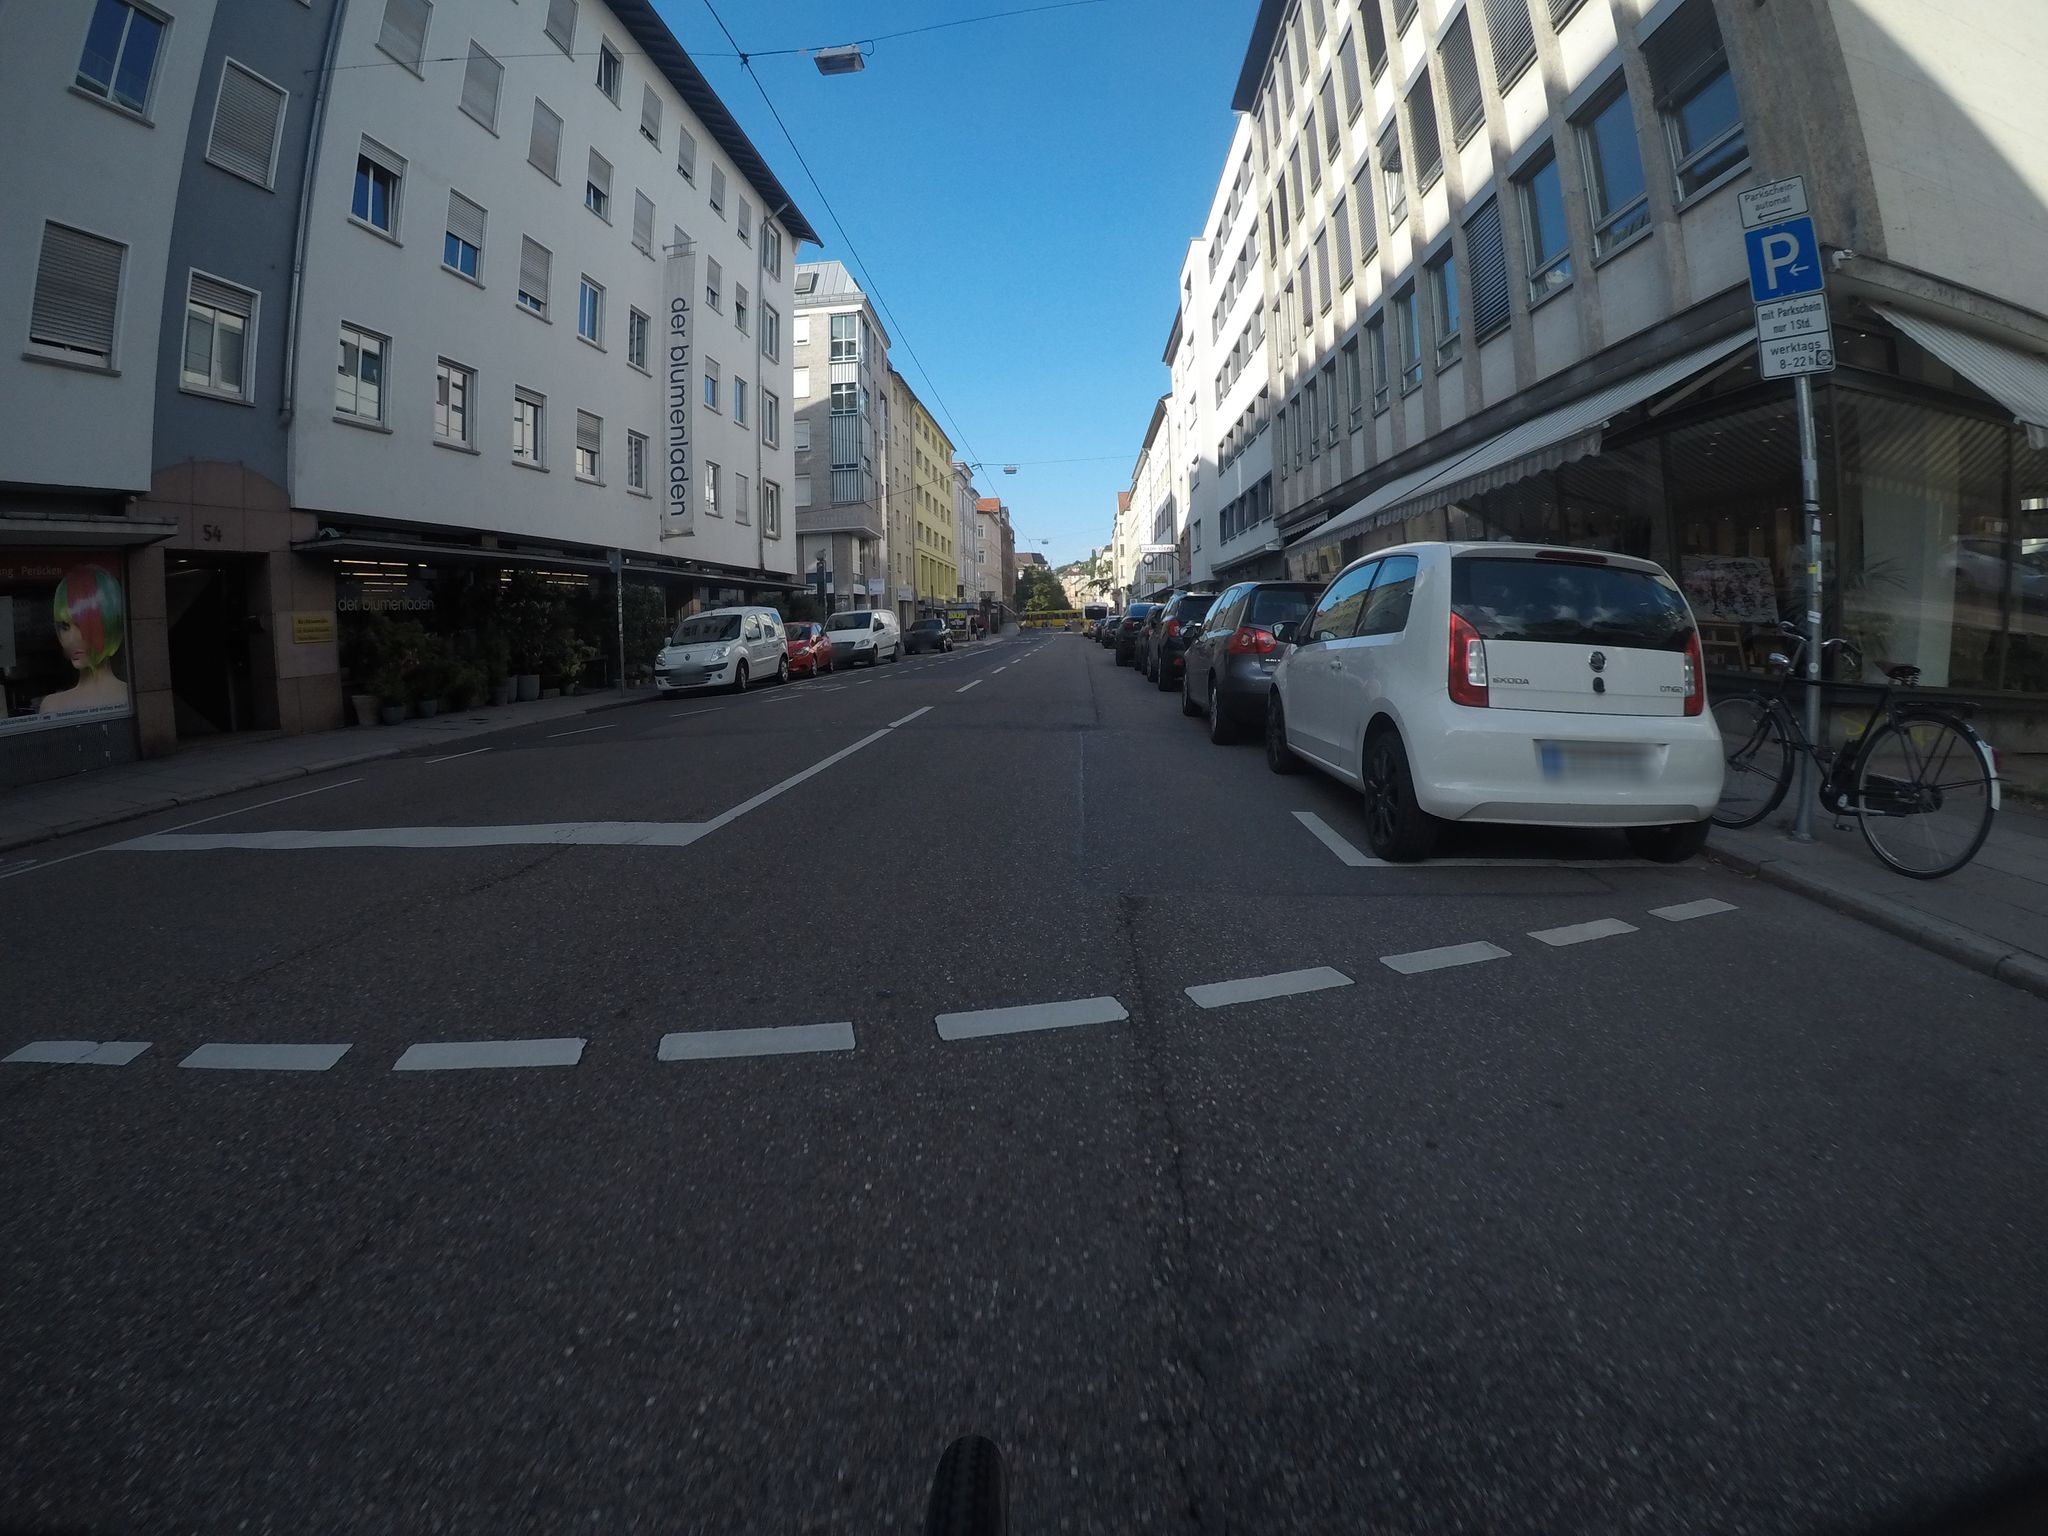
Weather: clear
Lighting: day
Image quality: good
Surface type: driving surface
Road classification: tertiary
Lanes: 2
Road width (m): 11.9
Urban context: urban centre
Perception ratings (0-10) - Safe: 5.93, Lively: 9.47, Beautiful: 4.58, Boring: 4.31, Depressing: 1.35, Wealthy: 7.63